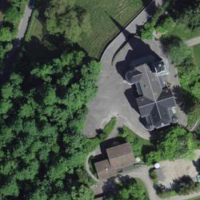
EUNIS habitat code: 54
Species observed at this site:
Fagus sylvatica